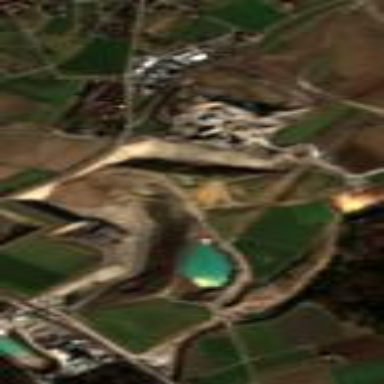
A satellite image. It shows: Quarry area.